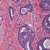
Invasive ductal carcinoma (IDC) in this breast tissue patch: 1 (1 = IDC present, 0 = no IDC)